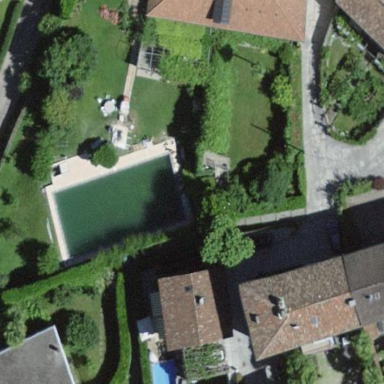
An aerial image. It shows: Swimming pool located in leisure land.